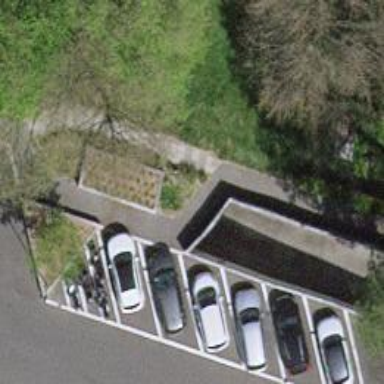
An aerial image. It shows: Driveway tunnel under the road.